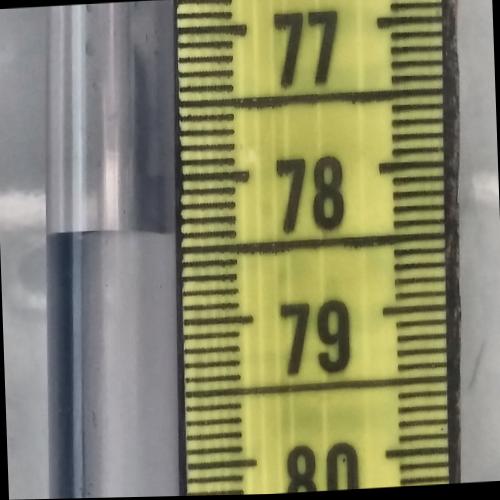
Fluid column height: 78.4 cm